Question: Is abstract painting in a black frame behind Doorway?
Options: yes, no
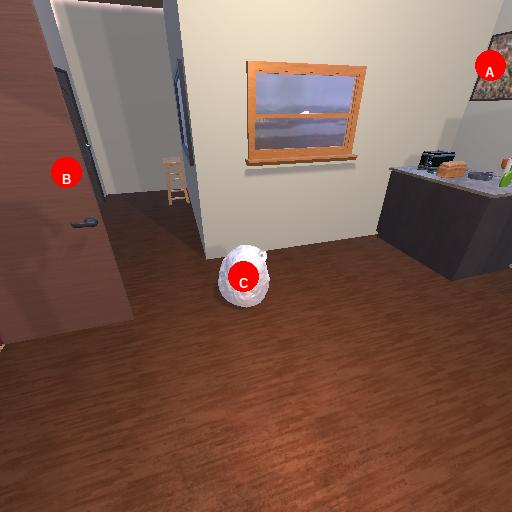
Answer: yes